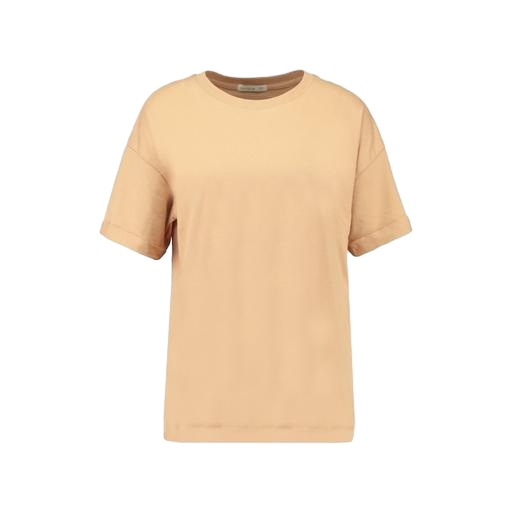
tan t-shirt, beige t-shirt, beige tshirt, white background